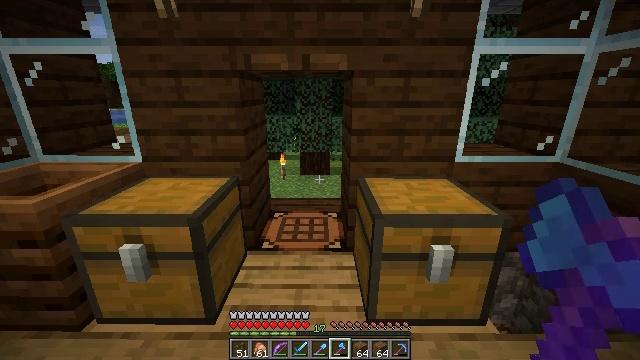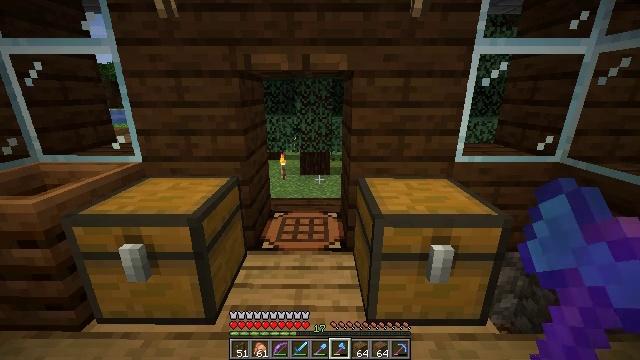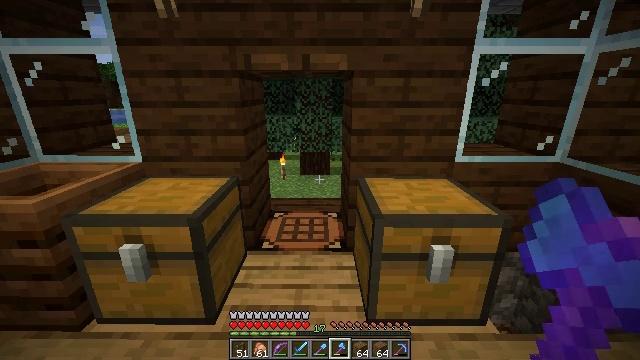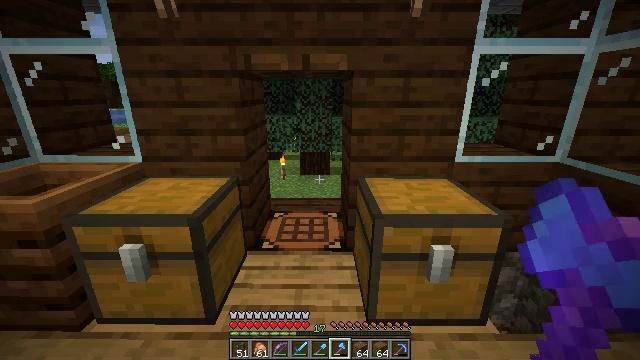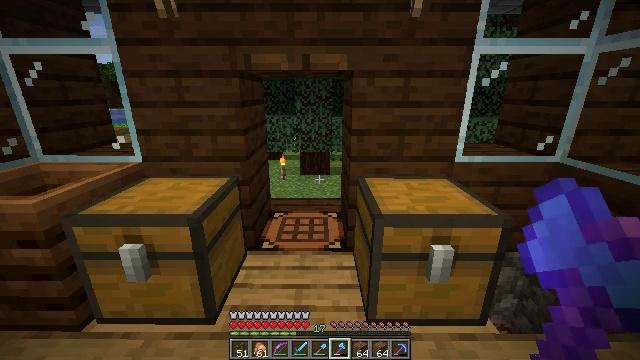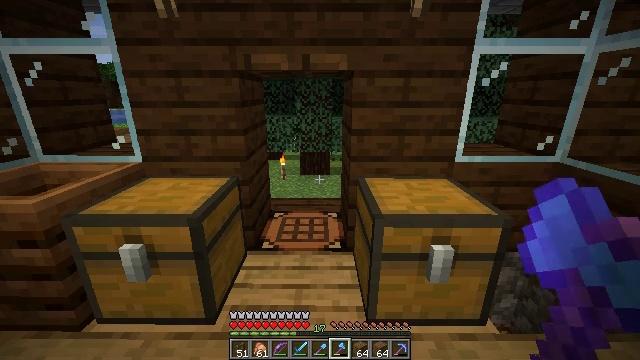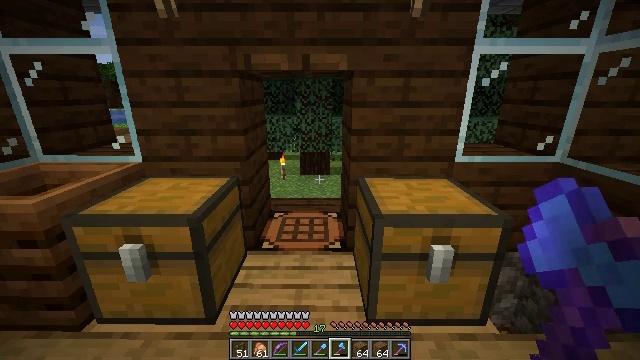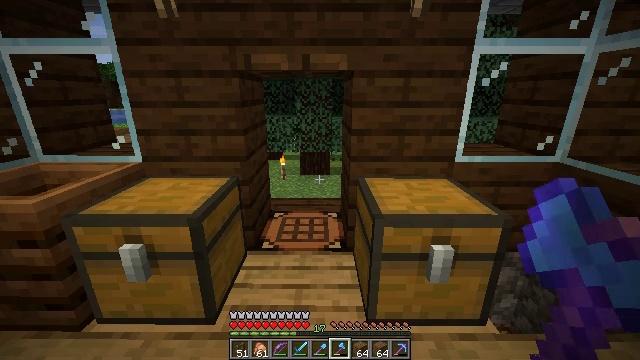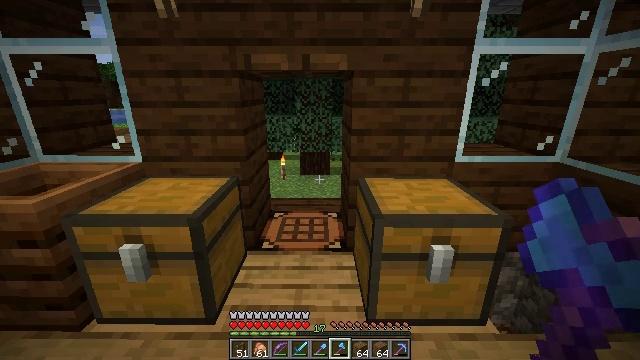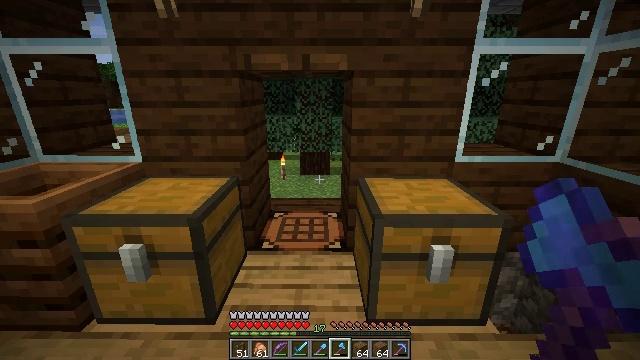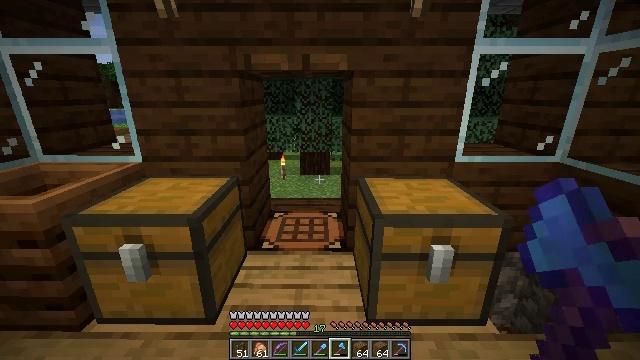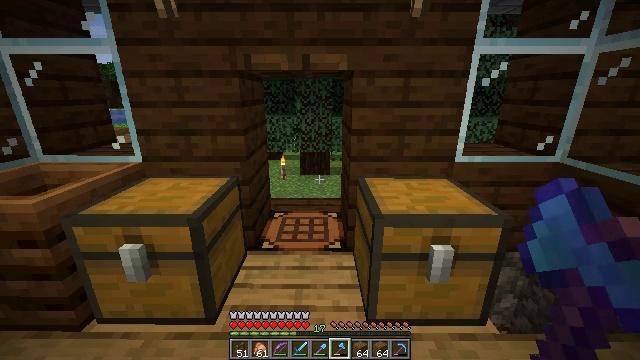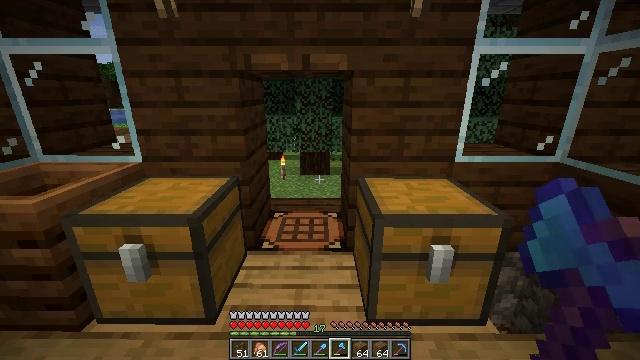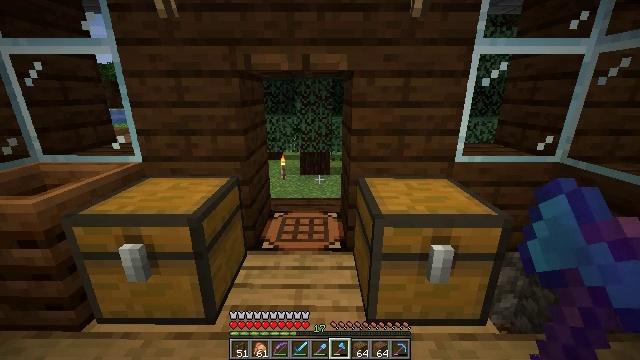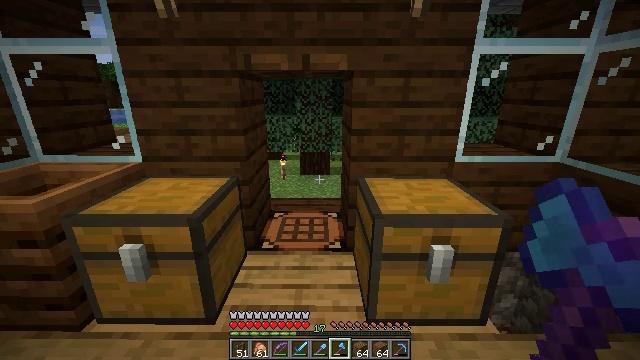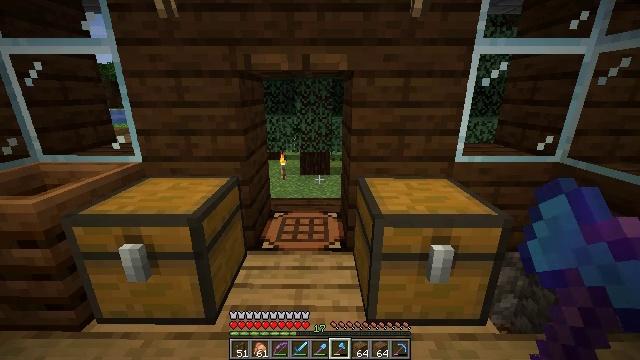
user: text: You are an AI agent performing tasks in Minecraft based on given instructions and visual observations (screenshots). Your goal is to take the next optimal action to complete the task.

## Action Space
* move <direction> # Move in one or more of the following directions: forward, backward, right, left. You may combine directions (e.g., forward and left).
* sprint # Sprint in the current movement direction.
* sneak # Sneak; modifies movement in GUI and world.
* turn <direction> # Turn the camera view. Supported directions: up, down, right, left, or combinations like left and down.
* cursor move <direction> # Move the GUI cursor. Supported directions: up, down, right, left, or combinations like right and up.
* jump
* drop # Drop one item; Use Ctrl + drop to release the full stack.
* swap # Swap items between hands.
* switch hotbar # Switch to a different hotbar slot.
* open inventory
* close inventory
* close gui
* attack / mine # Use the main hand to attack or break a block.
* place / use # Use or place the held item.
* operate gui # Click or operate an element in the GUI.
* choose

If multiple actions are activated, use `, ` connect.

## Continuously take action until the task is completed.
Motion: motion action
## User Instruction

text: Mine the spruce fence.
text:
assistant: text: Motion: no_op
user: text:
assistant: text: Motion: no_op
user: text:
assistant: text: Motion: no_op
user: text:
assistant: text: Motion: no_op
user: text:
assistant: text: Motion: no_op
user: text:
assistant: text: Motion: no_op
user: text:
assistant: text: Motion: no_op
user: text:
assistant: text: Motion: no_op
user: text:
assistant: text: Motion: no_op
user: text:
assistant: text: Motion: no_op
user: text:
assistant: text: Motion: no_op
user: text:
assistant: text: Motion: no_op
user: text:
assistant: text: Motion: no_op
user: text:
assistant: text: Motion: no_op
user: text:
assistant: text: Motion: no_op
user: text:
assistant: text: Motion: no_op
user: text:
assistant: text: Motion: no_op
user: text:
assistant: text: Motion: no_op
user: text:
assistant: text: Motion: no_op
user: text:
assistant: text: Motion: no_op
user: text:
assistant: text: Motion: no_op
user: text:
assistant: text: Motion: no_op
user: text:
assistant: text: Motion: no_op
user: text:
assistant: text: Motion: no_op
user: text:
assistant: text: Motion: no_op
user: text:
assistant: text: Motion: no_op
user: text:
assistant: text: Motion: no_op
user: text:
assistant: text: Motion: no_op
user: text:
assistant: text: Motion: no_op
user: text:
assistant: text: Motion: no_op